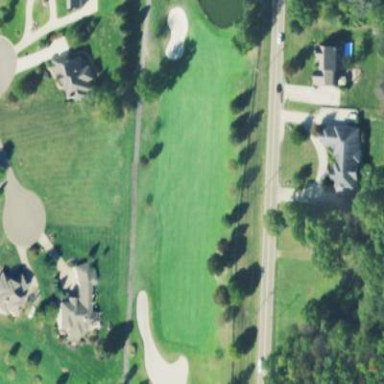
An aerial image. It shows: Golf fairway surrounded by grass.